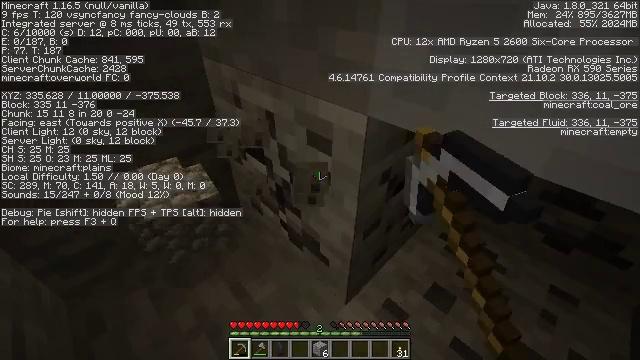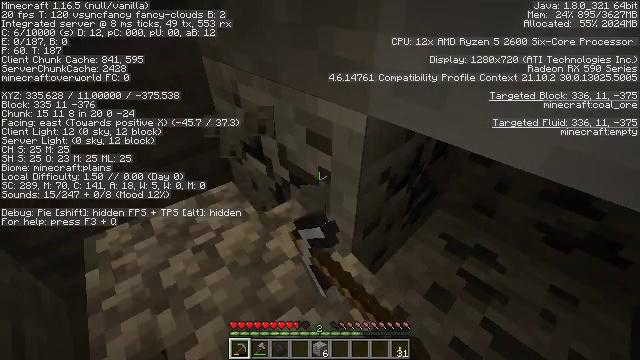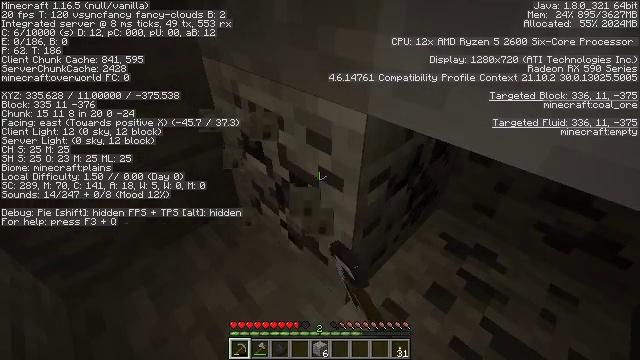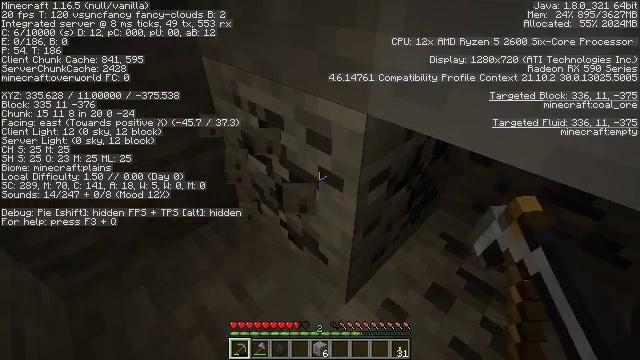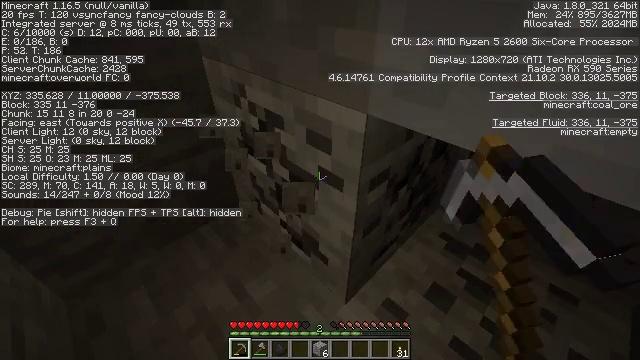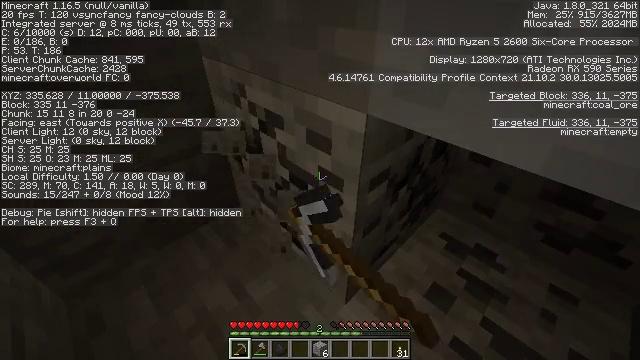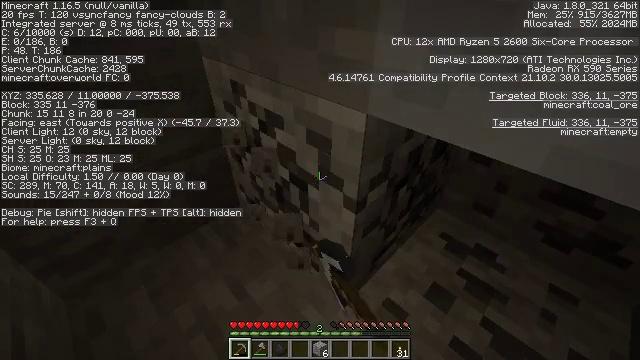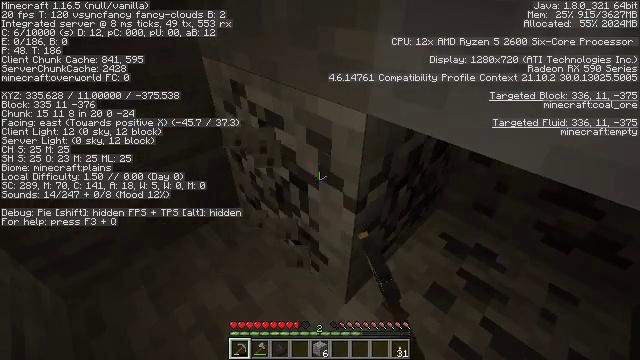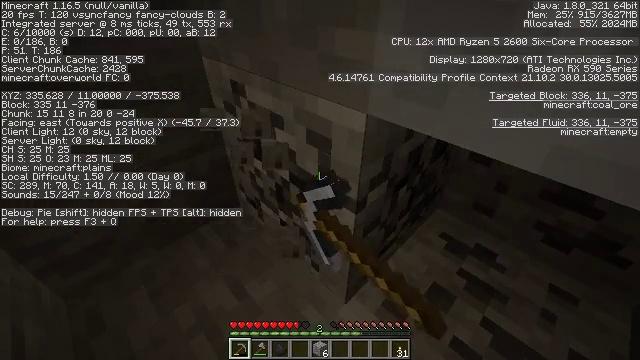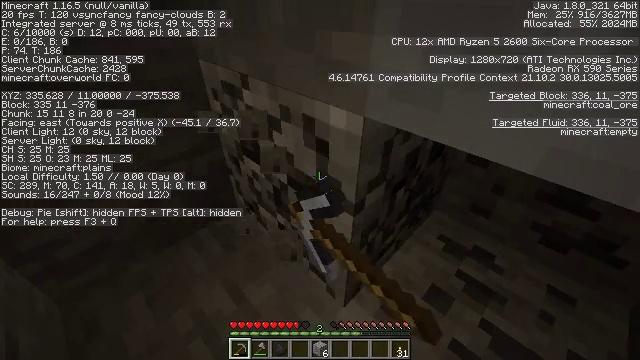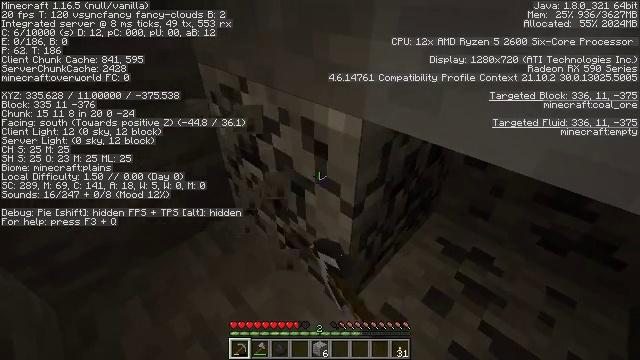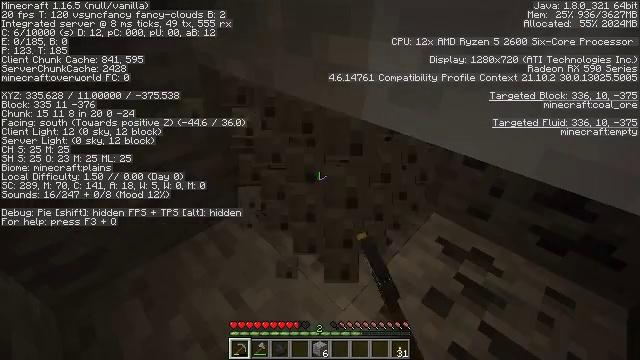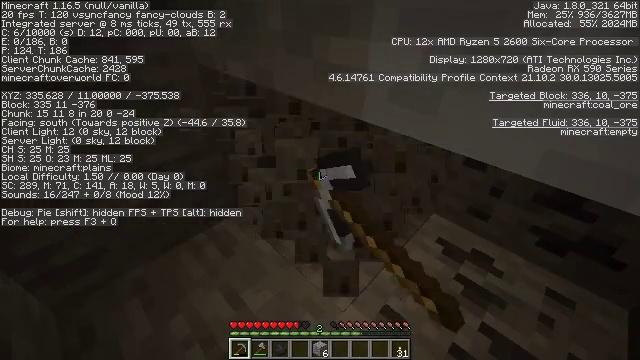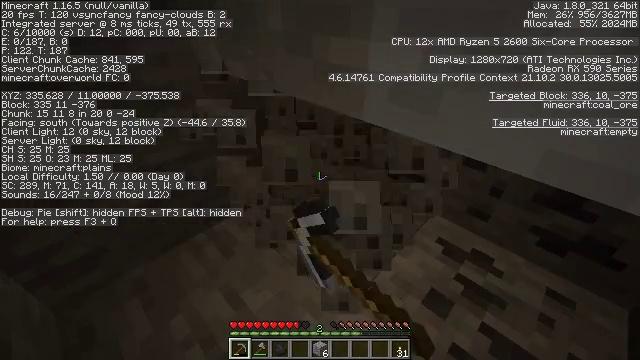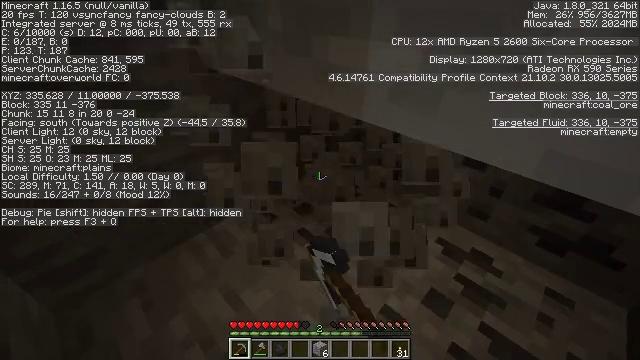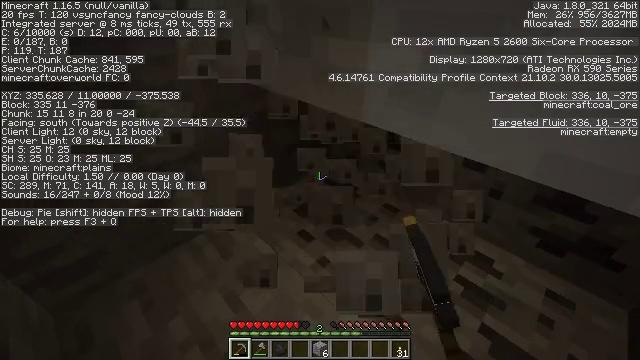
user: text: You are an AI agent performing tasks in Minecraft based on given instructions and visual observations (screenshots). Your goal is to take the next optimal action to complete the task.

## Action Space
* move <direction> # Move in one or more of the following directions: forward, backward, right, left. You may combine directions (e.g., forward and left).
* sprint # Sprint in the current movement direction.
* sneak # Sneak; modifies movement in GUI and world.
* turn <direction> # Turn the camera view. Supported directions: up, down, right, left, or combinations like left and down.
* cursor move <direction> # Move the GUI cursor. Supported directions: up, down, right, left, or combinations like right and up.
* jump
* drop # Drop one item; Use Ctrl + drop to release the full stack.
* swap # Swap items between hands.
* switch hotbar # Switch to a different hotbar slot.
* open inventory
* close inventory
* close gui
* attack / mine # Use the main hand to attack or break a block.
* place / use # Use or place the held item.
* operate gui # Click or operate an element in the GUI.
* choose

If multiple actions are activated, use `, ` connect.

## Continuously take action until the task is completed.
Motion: motion action
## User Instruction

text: Break the coal ore to collect coal.
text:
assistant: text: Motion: sneak, attack / mine
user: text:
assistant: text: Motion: sneak, attack / mine
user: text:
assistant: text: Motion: sneak, attack / mine
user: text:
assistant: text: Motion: sneak, attack / mine
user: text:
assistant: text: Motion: sneak, attack / mine
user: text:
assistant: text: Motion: sneak, attack / mine
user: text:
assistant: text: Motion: sneak, attack / mine
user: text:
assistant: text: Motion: sneak, attack / mine
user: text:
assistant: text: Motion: sneak, attack / mine
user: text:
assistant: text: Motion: sneak, attack / mine
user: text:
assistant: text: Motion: sneak, attack / mine
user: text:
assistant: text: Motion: sneak, attack / mine
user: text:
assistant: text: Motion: sneak, attack / mine
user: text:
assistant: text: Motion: sneak, attack / mine
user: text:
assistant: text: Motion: sneak, attack / mine
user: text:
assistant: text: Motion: sneak, attack / mine